Brain MRI, t1w sequence, axial 2D slice.
Patient: age 28, sex F, weight 95 kg, height 1.95 m
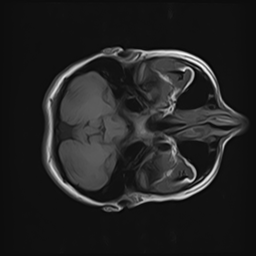